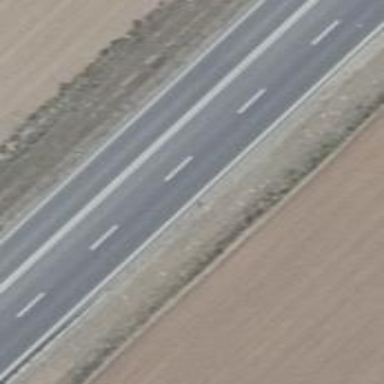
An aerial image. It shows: Asphalt road classified as primary highway.